Question: Warning: I know nothing about GIS. That will become very apparent in a moment, of course. My vocabulary isn't going to be spot on, either, Apologies.
I need to recreate parts of a "Strategy Map" that looks like this as "real geo-spatial" map:

Why? Because if I can manage to plot the boxes ("Maximize Shareholder Value", "Exceed Customer Expectations", etc.) on a map in correct relation to each other, I can do some very fun stuff in a data visualization tool I'm working with.
I can build the strategy map above in Visio, and then use a script to export the shapes I care about as X, Y points OR Polygons. One of the boxes above might looks like this once exported:
'''
ShapeNo ShapeName PointNo X Y
1 Exceed Cust 2 37 155
1 Exceed Cust 4 116 155
1 Exceed Cust 6 116 234
1 Exceed Cust 8 37 234
1 Exceed Cust 10 37 155
'''
...or it might look like this:
'''
POLYGON ((37 155, 116 155, 116 134, 37 234, 37,155))
'''
Regardless, I have a bunch of points, and I need to turn these into lat/lon coordinates, using lat/lon (0,0) as my point of reference. In the map above, 0,0 might be beneath the "Exceed Customer Expectations" box - more or less dead center.
Then, I suspect I can find a tool that will convert this jumble of stuff into an ESRI shapefile and I can import directly into my dataviz tool.
Are there any known (free) tools, scripts, libraries, etc.that might do some of this for me?
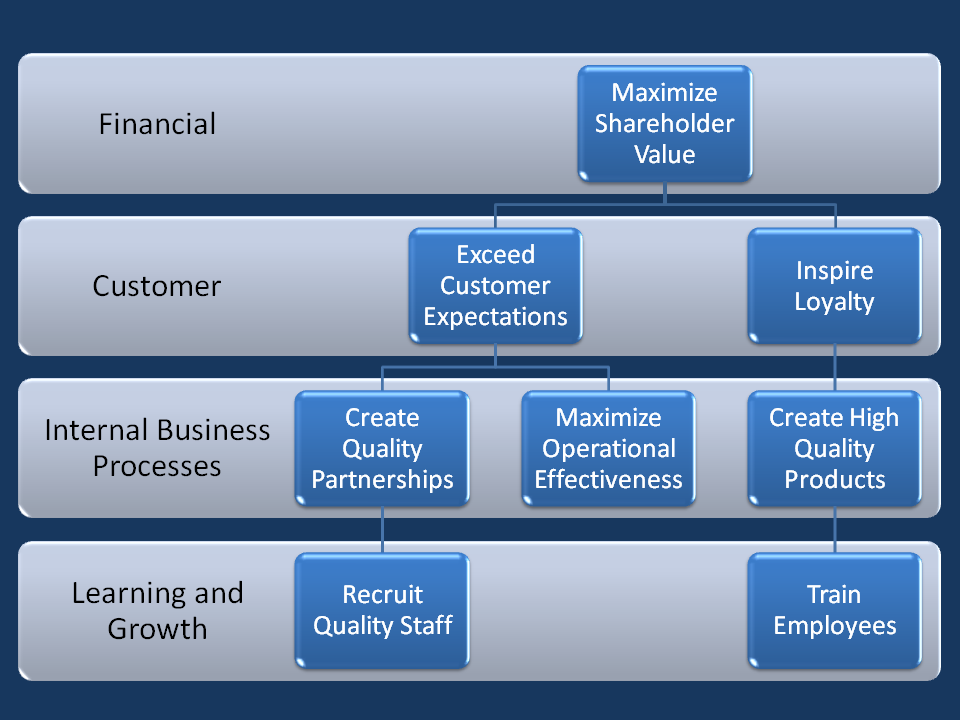
Answer: Your problem shouldn't be solved with a GIS but I can appreciate that you have found some cool dataviz features that require a shapefile.
The problem is that you want to take some x,y points and convert them to lat/lon. Latitude-longitude refer specifically to points on the earth's surface and the points in your problem have no relation to the earth's surface.
Another way to think of this is that you are trying to take random points and say one represents the capital of Russia and the other represents a large city in Germany etc.
Another problem is that you want to have a 0,0 reference point but latitude and longitude have a datum as a reference point which is a specific geographic location.
It's hard to suggest an alternative method to solve your problem without more information on your familiarity with graphic design tools, but lat/lon with GIS are not the direction to be looking.
Many people do convert x,y points to lat/lon but this is not a direct conversion. Cartesian coordinates require a known projection and datum in order for this conversion to be accurate.
Check out this <URL> for an in depth explanation of why arbitrary x,y cannot be converted to lat/lon.
On the other hand, +1 for an out-of-the-box original idea for strategy map design!